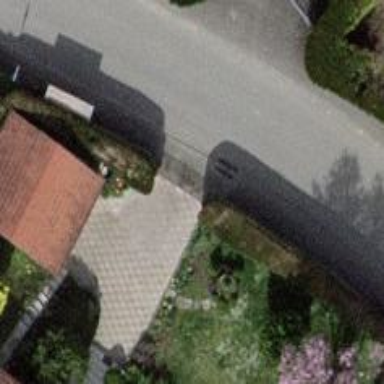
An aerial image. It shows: Sidewalk with asphalt surface leading to public transport platform. The platform includes shelter.